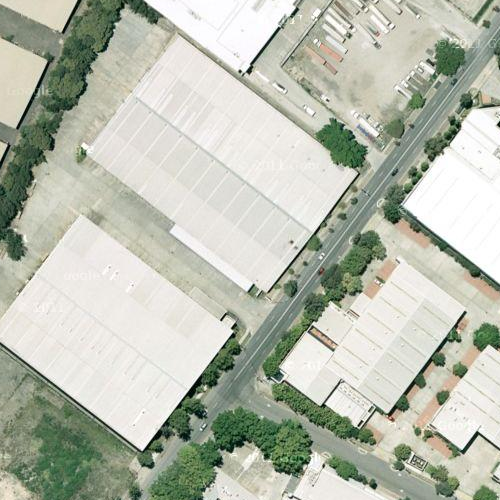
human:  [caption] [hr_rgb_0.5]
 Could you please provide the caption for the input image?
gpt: Some roads with plants on the roadside go through the industrial area .

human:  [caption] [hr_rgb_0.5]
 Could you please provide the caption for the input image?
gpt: This is an industrial area with some different white buildings .

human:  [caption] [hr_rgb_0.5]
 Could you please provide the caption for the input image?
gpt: An industrial area with many white buildings and some roads go through this area .

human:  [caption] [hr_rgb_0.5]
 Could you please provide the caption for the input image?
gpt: An industrial area with many white buildings and some roads go through this area .

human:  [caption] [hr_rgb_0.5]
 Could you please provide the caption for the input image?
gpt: There are some white buildings in the industrial area with some roads go through .